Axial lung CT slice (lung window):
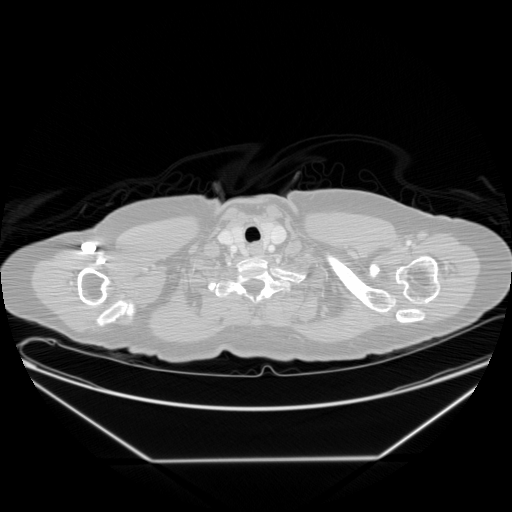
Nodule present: no